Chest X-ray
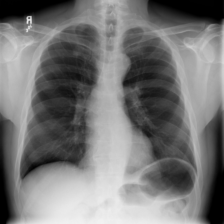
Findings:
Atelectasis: negative
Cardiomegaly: negative
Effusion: negative
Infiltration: negative
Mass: negative
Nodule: negative
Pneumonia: negative
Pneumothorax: negative
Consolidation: negative
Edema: negative
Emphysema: negative
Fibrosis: negative
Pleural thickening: negative
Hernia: negative